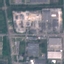
Land use / land cover: Industrial